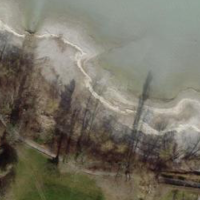
EUNIS habitat code: 14
Species observed at this site:
Sciurus vulgaris